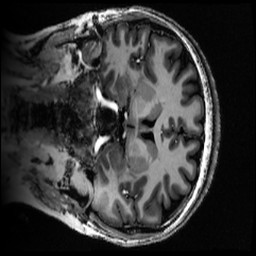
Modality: MP2RAGE
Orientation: coronal
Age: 29
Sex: female
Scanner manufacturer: siemens
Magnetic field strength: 6.98 T
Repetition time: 6 s
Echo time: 0.00283 s